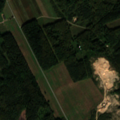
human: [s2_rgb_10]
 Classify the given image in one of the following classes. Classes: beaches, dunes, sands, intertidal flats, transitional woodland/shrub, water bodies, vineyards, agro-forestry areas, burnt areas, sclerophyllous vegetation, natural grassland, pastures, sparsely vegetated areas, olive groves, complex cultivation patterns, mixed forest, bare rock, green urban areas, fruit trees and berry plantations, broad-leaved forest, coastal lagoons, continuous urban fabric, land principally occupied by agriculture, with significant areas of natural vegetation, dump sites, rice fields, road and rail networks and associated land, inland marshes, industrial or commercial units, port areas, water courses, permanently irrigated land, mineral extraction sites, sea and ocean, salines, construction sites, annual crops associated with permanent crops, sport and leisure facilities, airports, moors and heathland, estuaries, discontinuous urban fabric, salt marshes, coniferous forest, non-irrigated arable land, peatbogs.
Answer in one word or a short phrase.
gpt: mineral extraction sites, non-irrigated arable land, pastures, complex cultivation patterns, mixed forest, transitional woodland/shrub